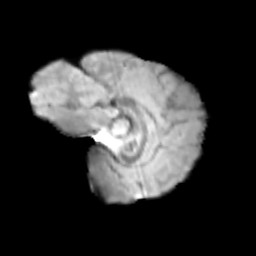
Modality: T2w
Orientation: sagittal
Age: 10
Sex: female
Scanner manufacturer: siemens
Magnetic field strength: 3 T
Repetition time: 3.8 s
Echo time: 0.07 s